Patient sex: M
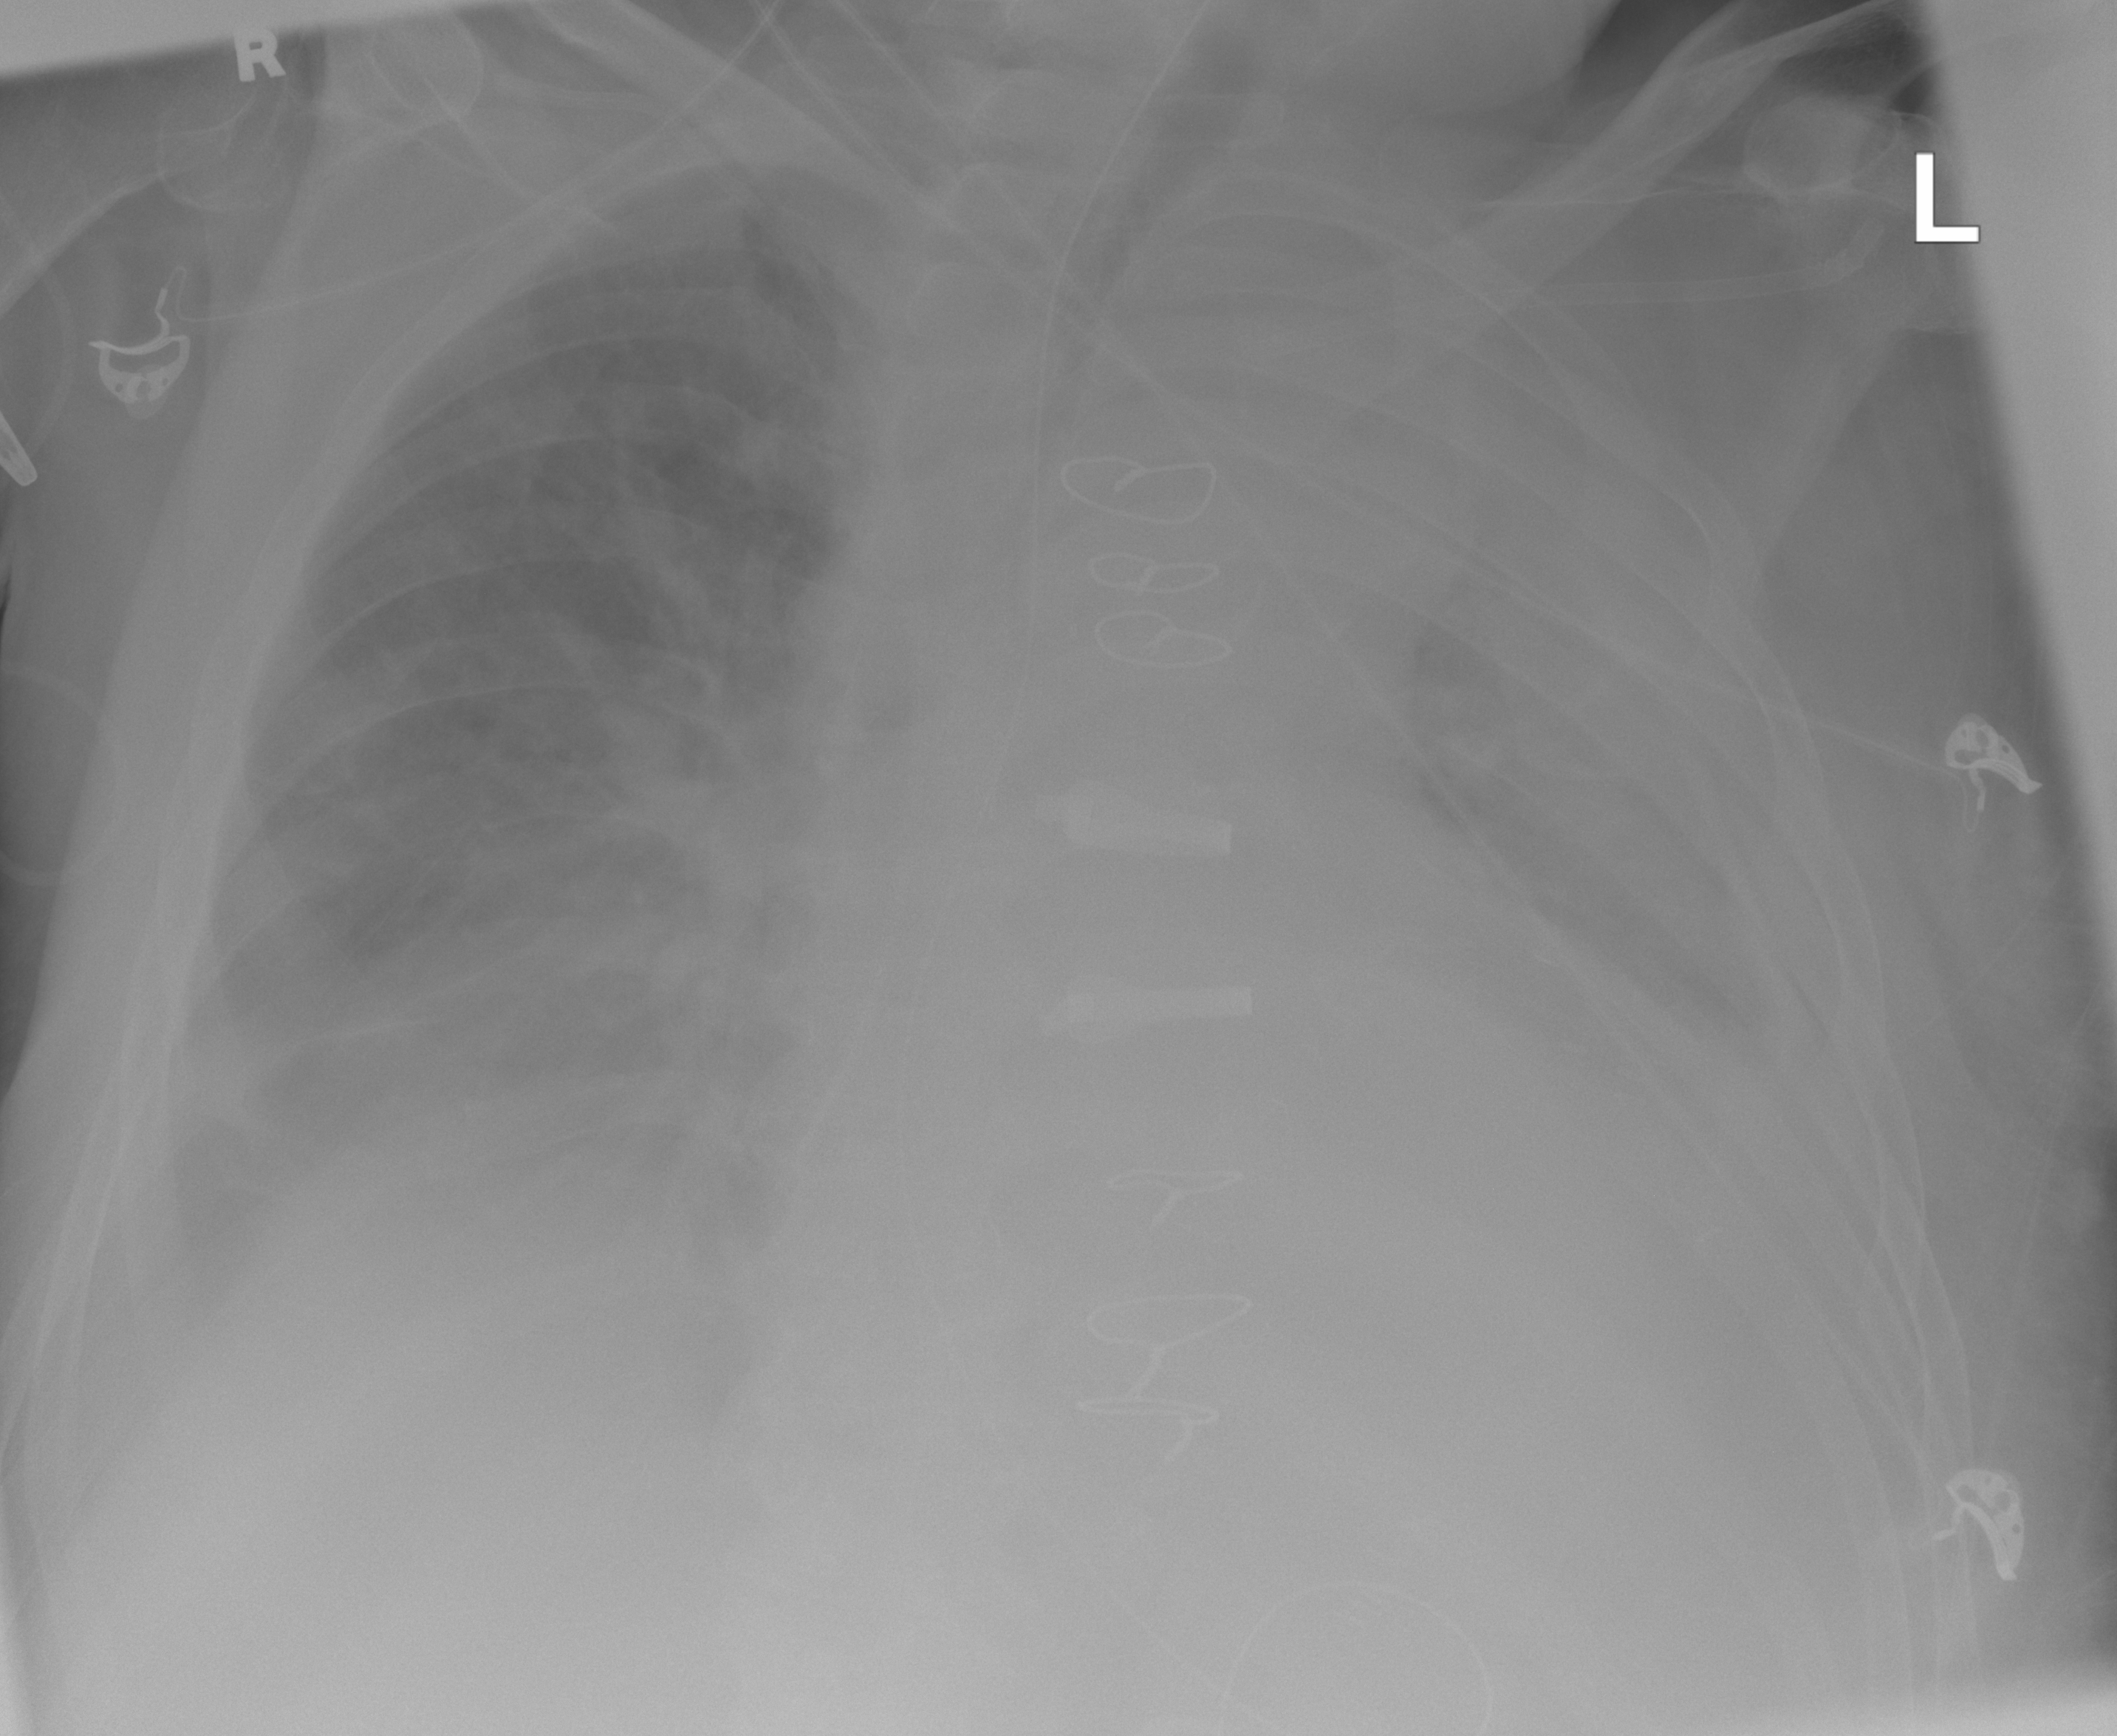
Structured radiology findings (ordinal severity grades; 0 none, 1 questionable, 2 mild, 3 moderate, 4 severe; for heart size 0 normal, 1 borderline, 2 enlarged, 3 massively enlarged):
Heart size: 2
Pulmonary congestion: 2
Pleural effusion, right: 3
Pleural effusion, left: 3
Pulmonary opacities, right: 1
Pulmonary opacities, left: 1
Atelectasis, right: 3
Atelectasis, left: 4